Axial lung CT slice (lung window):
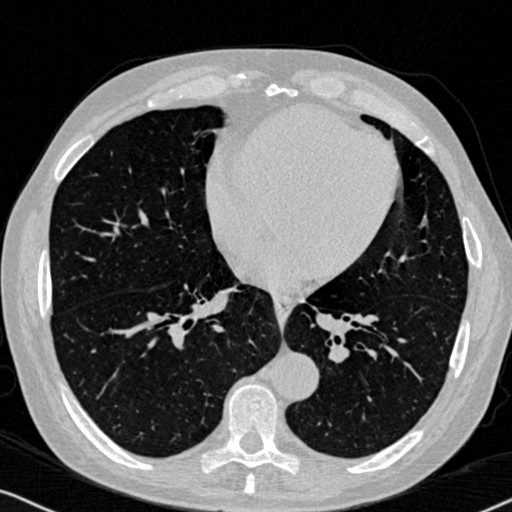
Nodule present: no